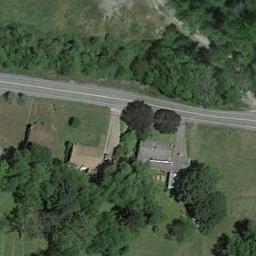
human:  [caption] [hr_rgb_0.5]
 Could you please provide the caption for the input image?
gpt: The freeway goes through the grass with some trees .

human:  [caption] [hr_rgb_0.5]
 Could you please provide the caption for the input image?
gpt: There are many cars on the straight highway .

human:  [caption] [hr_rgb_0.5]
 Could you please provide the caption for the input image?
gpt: A straight freeway goes through the lawn with some trees and some houses are on one side of the freeway .

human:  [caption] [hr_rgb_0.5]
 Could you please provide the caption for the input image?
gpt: There are large green forests around the freeway, And there are several buildings in the forest .

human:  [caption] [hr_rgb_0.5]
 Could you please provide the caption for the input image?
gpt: There are several buildings and many green trees beside the freeway .